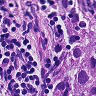
Metastatic tissue present: no